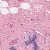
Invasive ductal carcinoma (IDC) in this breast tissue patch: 0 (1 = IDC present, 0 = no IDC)